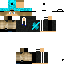
A male human skin with medium skin, wearing brown long hair dressed in a blue hoodie and black pants, featuring a closed mouth.